Aerial crown-view tile of a tropical tree (Barro Colorado Island, Panama), acquired 20240813:
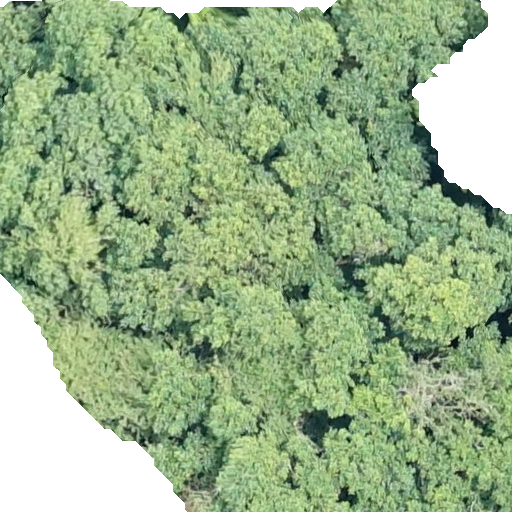
Species: Hieronyma alchorneoides
GBIF accepted scientific name: Hieronyma alchorneoides
Crown area: 391.331 m²